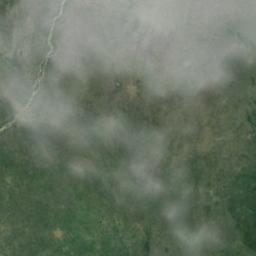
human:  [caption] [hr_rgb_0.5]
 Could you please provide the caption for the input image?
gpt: There is a little thin cloud above the farmland .

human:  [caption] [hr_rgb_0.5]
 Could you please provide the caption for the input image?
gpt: The white cloud is above green land .

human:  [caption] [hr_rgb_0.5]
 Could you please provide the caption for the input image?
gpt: The stratus clouds are located above the land covered by dense vegetation and a river goes the land .

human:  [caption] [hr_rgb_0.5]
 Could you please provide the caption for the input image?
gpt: Sparse white clouds on green earth .

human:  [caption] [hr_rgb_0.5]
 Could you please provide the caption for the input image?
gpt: A few pieces of white clouds over a green land .